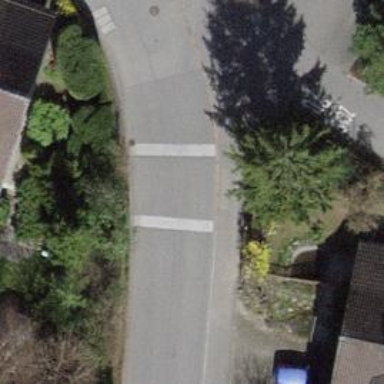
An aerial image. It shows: Residential road with asphalt surface and sidewalk on the left.